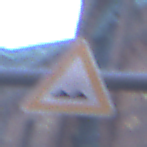
Verkehrszeichen: UnebeneFahrbahn
Umgebung: Outdoor, Urban
Tageszeit: SunriseSunset
Wetter: Clear
Licht: Natural
Jahreszeit: NotSpecified
Kontrast: MediumContrast